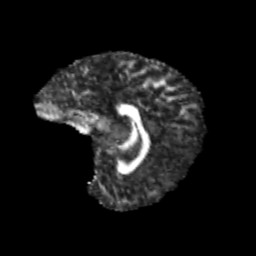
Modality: FA
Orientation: sagittal
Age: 13
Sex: male
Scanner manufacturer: siemens
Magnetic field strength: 3 T
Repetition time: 3.8 s
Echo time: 0.07 s